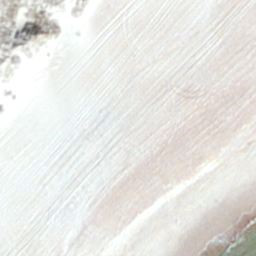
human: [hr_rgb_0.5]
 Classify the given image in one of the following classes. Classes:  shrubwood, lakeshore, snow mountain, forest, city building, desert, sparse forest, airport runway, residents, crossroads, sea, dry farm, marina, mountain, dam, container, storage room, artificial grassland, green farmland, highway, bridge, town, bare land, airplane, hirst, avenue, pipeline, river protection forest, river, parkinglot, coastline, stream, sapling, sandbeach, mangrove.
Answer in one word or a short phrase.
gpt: sandbeach